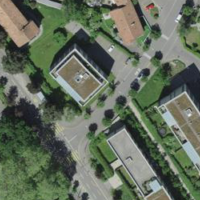
EUNIS habitat code: 54
Species observed at this site:
Certhia brachydactyla
Phylloscopus collybita
Corvus corone
Salvia pratensis
Parus major
Sturnus vulgaris
Troglodytes troglodytes
Erithacus rubecula
Columba palumbus
Cichorium intybus
Sylvia atricapilla
Carduelis carduelis
Turdus merula